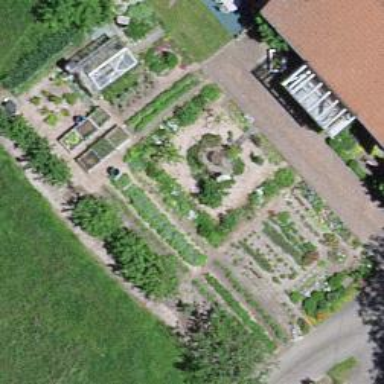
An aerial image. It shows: Garden area designated for leisure land.